An envelope spectrum derived from a bearing vibration measurement is shown; the reference markers locate BPFO, BPFI, BSF and FTF for this bearing geometry and shaft speed. Determine the bearing's health state. Answer with exactly one of: normal, inner_race, outer_race, ball.
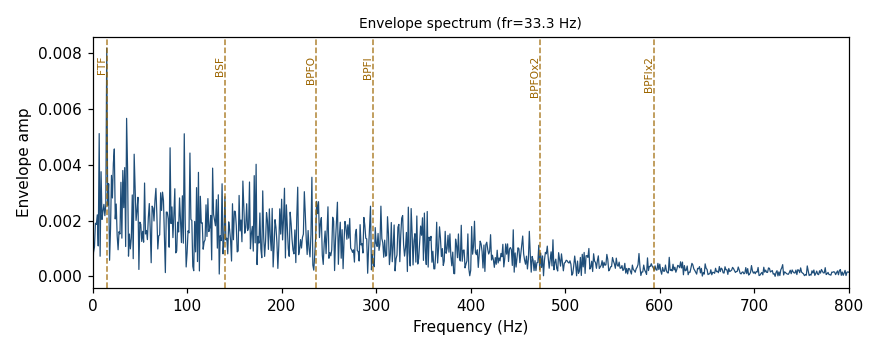
Answer: normal